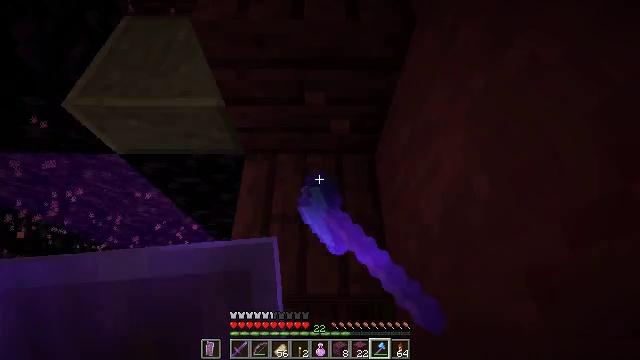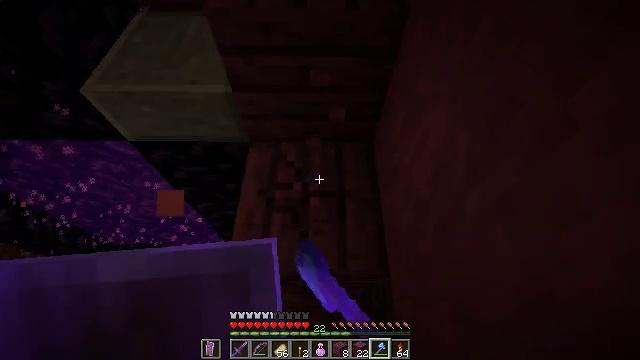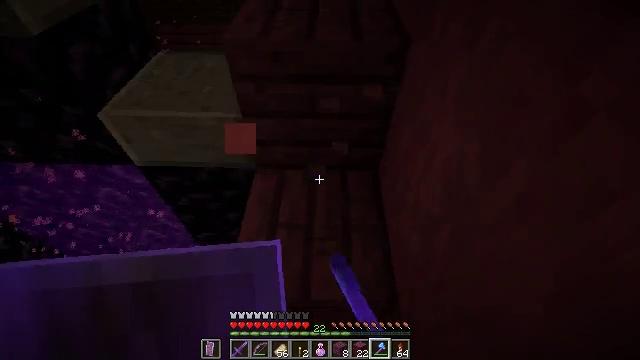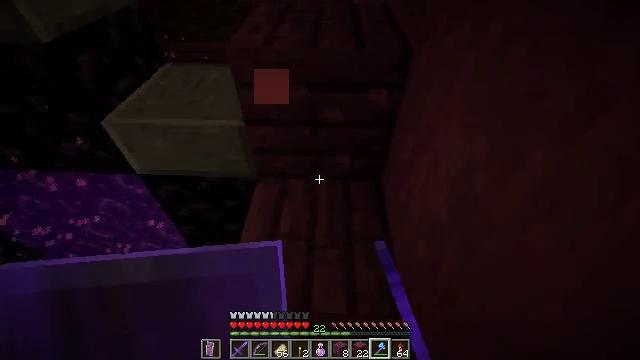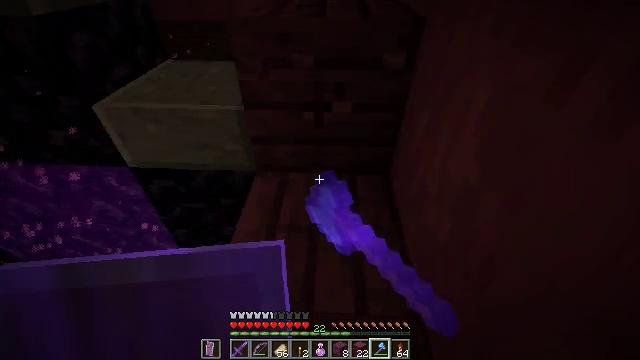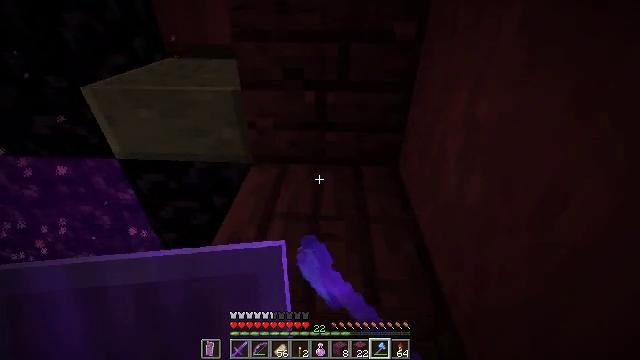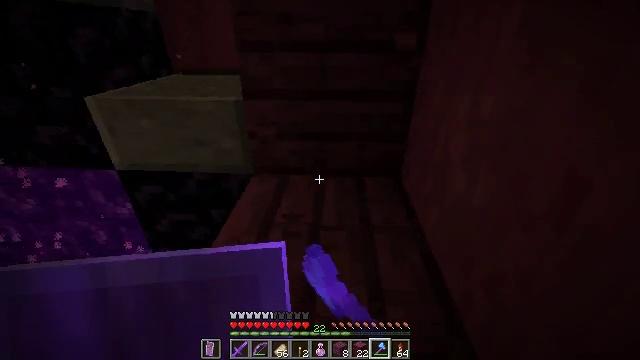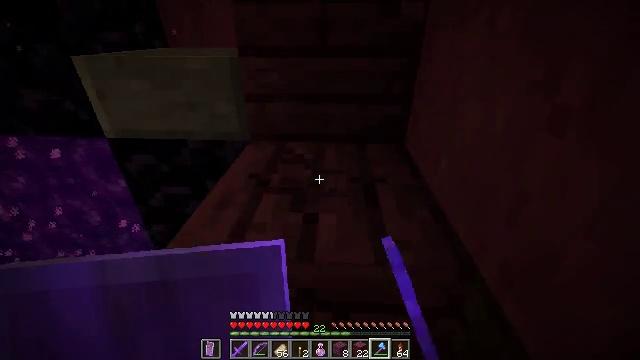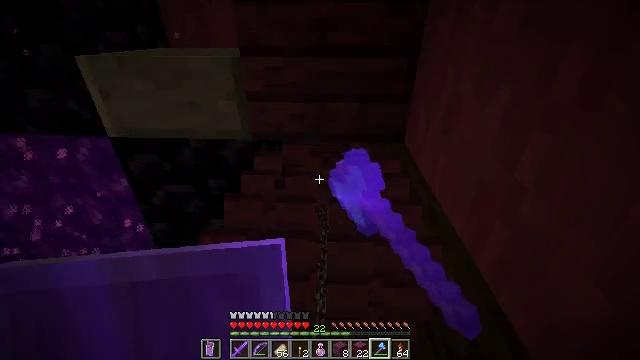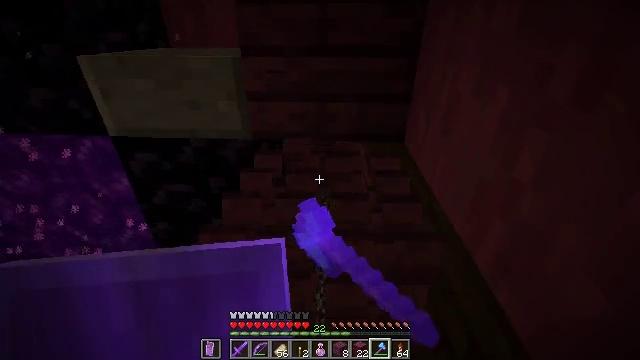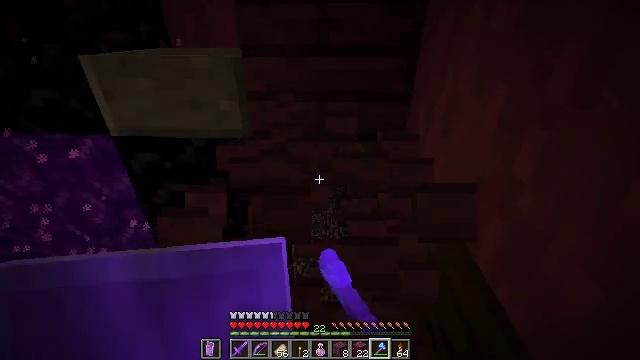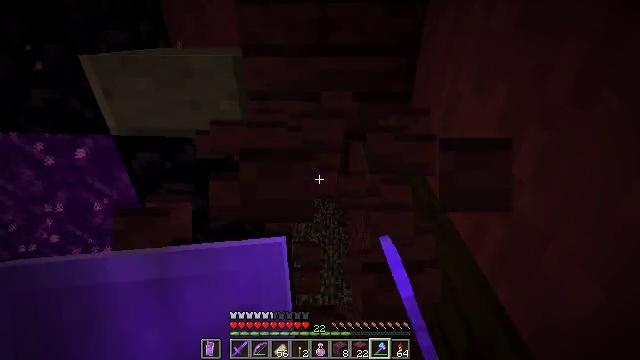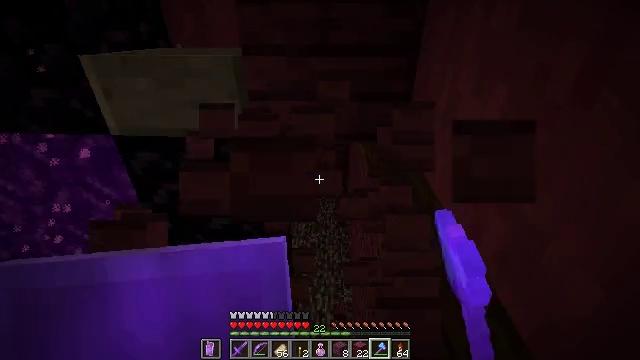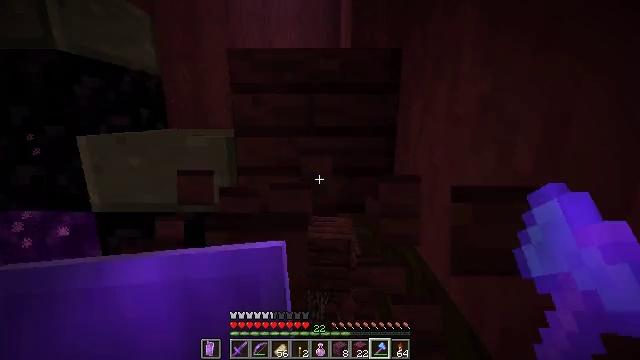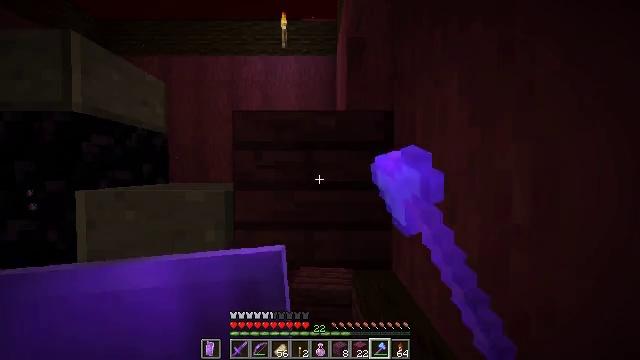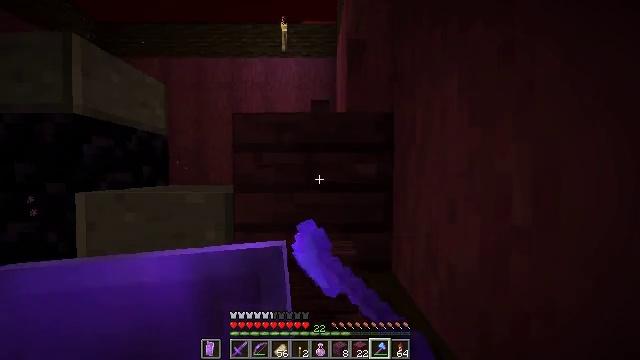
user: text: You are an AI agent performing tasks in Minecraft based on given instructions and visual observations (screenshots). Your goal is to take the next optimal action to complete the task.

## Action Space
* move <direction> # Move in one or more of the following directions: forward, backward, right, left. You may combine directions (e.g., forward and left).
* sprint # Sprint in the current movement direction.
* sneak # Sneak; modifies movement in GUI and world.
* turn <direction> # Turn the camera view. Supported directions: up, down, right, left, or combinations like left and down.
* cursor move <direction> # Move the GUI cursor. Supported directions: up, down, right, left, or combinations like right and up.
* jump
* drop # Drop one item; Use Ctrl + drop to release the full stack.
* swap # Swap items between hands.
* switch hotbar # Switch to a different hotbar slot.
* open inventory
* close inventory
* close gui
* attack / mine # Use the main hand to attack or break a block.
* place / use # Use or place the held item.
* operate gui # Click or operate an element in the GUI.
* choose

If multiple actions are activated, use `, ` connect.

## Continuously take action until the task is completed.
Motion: motion action
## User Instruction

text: Collect crimson planks from the environment.
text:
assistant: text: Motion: turn up, attack / mine
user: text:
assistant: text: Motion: turn left and up, attack / mine
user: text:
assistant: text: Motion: turn up, attack / mine
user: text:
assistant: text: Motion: turn up, attack / mine
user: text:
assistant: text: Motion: turn up, attack / mine
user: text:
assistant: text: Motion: turn up, attack / mine
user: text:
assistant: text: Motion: attack / mine
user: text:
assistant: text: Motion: attack / mine
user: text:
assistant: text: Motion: attack / mine
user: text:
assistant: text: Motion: attack / mine
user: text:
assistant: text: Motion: attack / mine
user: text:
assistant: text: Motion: attack / mine
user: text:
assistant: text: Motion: turn right and up, attack / mine
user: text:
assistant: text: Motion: turn up, attack / mine
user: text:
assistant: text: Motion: attack / mine
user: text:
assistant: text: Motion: attack / mine
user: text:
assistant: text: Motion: attack / mine
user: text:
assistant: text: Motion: turn down, attack / mine
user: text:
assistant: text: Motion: turn down, attack / mine
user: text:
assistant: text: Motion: turn down, attack / mine
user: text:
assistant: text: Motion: turn down, attack / mine
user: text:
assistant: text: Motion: turn down, attack / mine
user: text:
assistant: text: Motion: turn down, attack / mine
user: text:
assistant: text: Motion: turn down, attack / mine
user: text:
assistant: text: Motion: turn down, attack / mine
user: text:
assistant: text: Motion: attack / mine
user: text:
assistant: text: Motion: attack / mine
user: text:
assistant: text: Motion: no_op
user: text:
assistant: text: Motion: turn down
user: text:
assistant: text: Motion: turn down